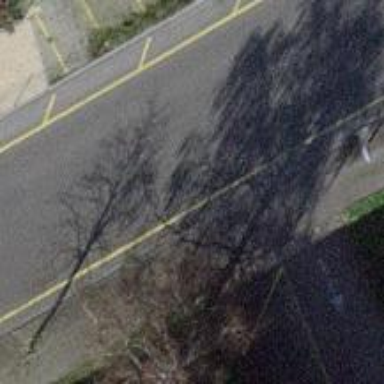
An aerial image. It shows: Road with sidewalk available for pedestrians.